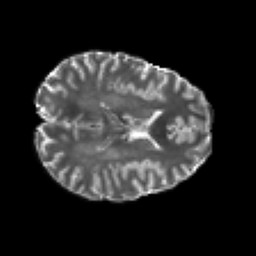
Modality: T2w
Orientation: axial
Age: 20
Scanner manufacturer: philips
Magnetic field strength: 3 T
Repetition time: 8.604 s
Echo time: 0.1268 s